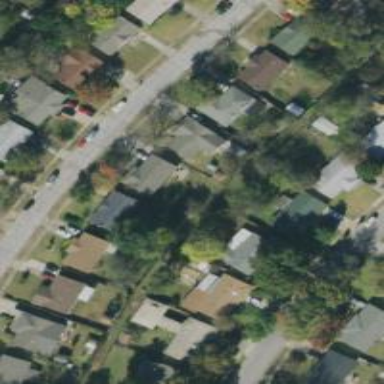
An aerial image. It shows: Alley classified as service road.